Question: I used <URL> to build Spring Boot application. It appeared super easy at first glance but I ran into number of problems right away. When trying to access '/hi' or '/thing' tomcat 7 returns '404 error'. How to fix it?
'''
@Controller
public class MainController {
@Autowired
ParserService parserService;
@RequestMapping("/thing")
public Record thing() {
return new Record();
}
@RequestMapping(value="/hi", method= RequestMethod.GET)
public @ResponseBody String displayStartPage(){
return "{hello}";
}
}
'''
'''
@Configuration
@EnableAutoConfiguration
@ComponentScan(basePackages = "go")
@EntityScan
public class Application extends SpringBootServletInitializer{
public static void main(final String[] args) {
SpringApplication.run(Application.class, args);
}
@Override
protected final SpringApplicationBuilder configure(final SpringApplicationBuilder application) {
return application.sources(Application.class);
}
}
'''
'''
@Transactional
@Service("recordDao")
public interface RecordDao extends CrudRepository<Record, Long> {
}
'''
PS. Here I had to add '@Service("recordDao")' because IntelliJ was warning that 'Cannot Autowire bean.' although in tutorial this line is not presented.
Project structure:

'''
<?xml version="1.0" encoding="UTF-8"?>
<project xmlns="http://maven.apache.org/POM/4.0.0"
xmlns:xsi="http://www.w3.org/2001/XMLSchema-instance"
xsi:schemaLocation="http://maven.apache.org/POM/4.0.0 http://maven.apache.org/xsd/maven-4.0.0.xsd">
<modelVersion>4.0.0</modelVersion>
<groupId>123</groupId>
<artifactId>log-parser</artifactId>
<version>1.0-SNAPSHOT</version>
<url>http://maven.apache.org</url>
<name>Log Parser</name>
<parent>
<groupId>org.springframework.boot</groupId>
<artifactId>spring-boot-starter-parent</artifactId>
<version>1.1.6.RELEASE</version>
</parent>
<properties>
<project.build.sourceEncoding>UTF-8</project.build.sourceEncoding>
<start-class>Application</start-class>
<version.jackson>1.9.13</version.jackson>
<guava.version>16.0.1</guava.version>
<java.version>1.8</java.version>
</properties>
<build>
<plugins>
<plugin>
<artifactId>maven-compiler-plugin</artifactId>
<version>2.3.2</version>
</plugin>
<!-- Spring Boot Maven -->
<plugin>
<groupId>org.springframework.boot</groupId>
<artifactId>spring-boot-maven-plugin</artifactId>
</plugin>
</plugins>
</build>
<dependencies>
<!-- Spring Boot -->
<dependency>
<groupId>org.springframework.boot</groupId>
<artifactId>spring-boot-starter</artifactId>
<exclusions>
<exclusion>
<groupId>org.springframework.boot</groupId>
<artifactId>spring-boot-starter-logging</artifactId>
</exclusion>
</exclusions>
</dependency>
<dependency>
<groupId>org.springframework.boot</groupId>
<artifactId>spring-boot-starter-log4j</artifactId>
</dependency>
<dependency>
<groupId>org.springframework.boot</groupId>
<artifactId>spring-boot-starter-test</artifactId>
<scope>test</scope>
</dependency>
<dependency>
<groupId>org.springframework.boot</groupId>
<artifactId>spring-boot-starter-web</artifactId>
</dependency>
<dependency>
<groupId>org.springframework.boot</groupId>
<artifactId>spring-boot-starter-data-jpa</artifactId>
<!-- <exclusions>
<exclusion>
<groupId>org.hibernate</groupId>
<artifactId>hibernate-entitymanager</artifactId>
</exclusion>
</exclusions>-->
</dependency>
<!--Joda Time-->
<dependency>
<groupId>joda-time</groupId>
<artifactId>joda-time</artifactId>
<version>2.6</version>
</dependency>
<!-- MYSQL -->
<dependency>
<groupId>mysql</groupId>
<artifactId>mysql-connector-java</artifactId>
</dependency>
<!-- Hibernate validator -->
<!-- <dependency>
<groupId>org.hibernate</groupId>
<artifactId>hibernate-entitymanager</artifactId>
<version>4.3.0.Final</version>
<scope>runtime</scope>
</dependency>-->
<dependency>
<groupId>org.hibernate</groupId>
<artifactId>hibernate-validator</artifactId>
</dependency>
<!--Apache Commons-->
<dependency>
<groupId>commons-io</groupId>
<artifactId>commons-io</artifactId>
<version>2.4</version>
</dependency>
<dependency>
<groupId>commons-dbcp</groupId>
<artifactId>commons-dbcp</artifactId>
<version>1.2.2</version>
</dependency>
<dependency>
<groupId>commons-lang</groupId>
<artifactId>commons-lang</artifactId>
<version>2.6</version>
</dependency>
<!--Persistence-->
<dependency>
<groupId>javax.persistence</groupId>
<artifactId>persistence-api</artifactId>
<version>1.0</version>
</dependency>
<dependency>
<groupId>javax.validation</groupId>
<artifactId>validation-api</artifactId>
<version>1.1.0.Final</version>
</dependency>
<!--jackson-->
<dependency>
<groupId>org.codehaus.jackson</groupId>
<artifactId>jackson-mapper-asl</artifactId>
<version>${version.jackson}</version>
</dependency>
<dependency>
<groupId>com.fasterxml.jackson.core</groupId>
<artifactId>jackson-databind</artifactId>
<version>2.4.1</version>
</dependency>
<!-- Guava -->
<dependency>
<groupId>com.google.guava</groupId>
<artifactId>guava</artifactId>
<version>${guava.version}</version>
</dependency>
<!-- Servlet Api -->
<dependency>
<groupId>javax.servlet</groupId>
<artifactId>javax.servlet-api</artifactId>
<version>3.1.0</version>
</dependency>
<dependency>
<groupId>javax.servlet.jsp</groupId>
<artifactId>jsp-api</artifactId>
<version>2.2</version>
<scope>provided</scope>
</dependency>
<dependency>
<groupId>jstl</groupId>
<artifactId>jstl</artifactId>
<version>1.2</version>
</dependency>
<!-- Logging -->
<!-- TEST -->
<dependency>
<groupId>junit</groupId>
<artifactId>junit</artifactId>
<version>4.11</version>
<scope>test</scope>
</dependency>
<dependency>
<groupId>com.jayway.restassured</groupId>
<artifactId>rest-assured</artifactId>
<version>2.3.3</version>
</dependency>
<dependency>
<groupId>com.jayway.restassured</groupId>
<artifactId>json-path</artifactId>
<version>2.3.3</version>
</dependency>
<dependency>
<groupId>com.jayway.restassured</groupId>
<artifactId>json-schema-validator</artifactId>
<version>2.3.3</version>
<scope>test</scope>
</dependency>
<dependency>
<groupId>com.jayway.restassured</groupId>
<artifactId>spring-mock-mvc</artifactId>
<version>2.3.3</version>
<scope>test</scope>
</dependency>
<dependency>
<groupId>org.apache.geronimo.specs</groupId>
<artifactId>geronimo-servlet_3.0_spec</artifactId>
<version>1.0</version>
<scope>test</scope>
</dependency>
<dependency>
<groupId>org.jadira.usertype</groupId>
<artifactId>usertype.core</artifactId>
<version>3.2.0.GA</version>
</dependency>
<dependency>
<groupId>com.ning.maven.plugins</groupId>
<artifactId>maven-duplicate-finder-plugin</artifactId>
<version>1.0.7</version>
</dependency>
<dependency>
<groupId>org.jboss.spec.javax.transaction</groupId>
<artifactId>jboss-transaction-api_1.2_spec</artifactId>
<version>1.0.0.Final</version>
</dependency>
<dependency>
<groupId>org.json</groupId>
<artifactId>json</artifactId>
<version>20080701</version>
</dependency>
<!-- Java EE -->
<dependency>
<groupId>javax.inject</groupId>
<artifactId>javax.inject</artifactId>
<version>1</version>
</dependency>
</dependencies>
<pluginRepositories>
<pluginRepository>
<id>spring-releases</id>
<name>Spring Releases</name>
<url>http://repo.spring.io/libs-release</url>
</pluginRepository>
</pluginRepositories>
</project>
'''
I found no useful information in catalina log neither in IntelliJ debug window...
'''
<?xml version="1.0" encoding="UTF-8"?>
<project xmlns="http://maven.apache.org/POM/4.0.0"
xmlns:xsi="http://www.w3.org/2001/XMLSchema-instance"
xsi:schemaLocation="http://maven.apache.org/POM/4.0.0 http://maven.apache.org/xsd/maven-4.0.0.xsd">
<modelVersion>4.0.0</modelVersion>
<groupId>123</groupId>
<artifactId>event-log-parser</artifactId>
<version>1.0-SNAPSHOT</version>
<url>http://maven.apache.org</url>
<name>Event Log Parser</name>
<parent>
<groupId>org.springframework.boot</groupId>
<artifactId>spring-boot-starter-parent</artifactId>
<version>1.1.6.RELEASE</version>
</parent>
<properties>
<project.build.sourceEncoding>UTF-8</project.build.sourceEncoding>
<start-class>Application</start-class>
<guava.version>16.0.1</guava.version>
<java.version>1.8</java.version>
</properties>
<build>
<plugins>
<plugin>
<artifactId>maven-compiler-plugin</artifactId>
<version>2.3.2</version>
</plugin>
<!-- Spring Boot Maven -->
<plugin>
<groupId>org.springframework.boot</groupId>
<artifactId>spring-boot-maven-plugin</artifactId>
</plugin>
</plugins>
</build>
<dependencies>
<!-- Spring Boot -->
<dependency>
<groupId>org.springframework.boot</groupId>
<artifactId>spring-boot-starter</artifactId>
<exclusions>
<exclusion>
<groupId>org.springframework.boot</groupId>
<artifactId>spring-boot-starter-logging</artifactId>
</exclusion>
</exclusions>
</dependency>
<dependency>
<groupId>org.springframework.boot</groupId>
<artifactId>spring-boot-starter-log4j</artifactId>
</dependency>
<dependency>
<groupId>org.springframework.boot</groupId>
<artifactId>spring-boot-starter-test</artifactId>
<scope>test</scope>
</dependency>
<dependency>
<groupId>org.springframework.boot</groupId>
<artifactId>spring-boot-starter-web</artifactId>
</dependency>
<dependency>
<groupId>org.springframework.boot</groupId>
<artifactId>spring-boot-starter-data-jpa</artifactId>
<!-- <exclusions>
<exclusion>
<groupId>org.hibernate</groupId>
<artifactId>hibernate-entitymanager</artifactId>
</exclusion>
</exclusions>-->
</dependency>
<!--Joda Time-->
<dependency>
<groupId>joda-time</groupId>
<artifactId>joda-time</artifactId>
<version>2.6</version>
</dependency>
<!-- MYSQL -->
<dependency>
<groupId>mysql</groupId>
<artifactId>mysql-connector-java</artifactId>
</dependency>
<!-- Hibernate validator -->
<!-- <dependency>
<groupId>org.hibernate</groupId>
<artifactId>hibernate-entitymanager</artifactId>
<version>4.3.0.Final</version>
<scope>runtime</scope>
</dependency>-->
<dependency>
<groupId>org.hibernate</groupId>
<artifactId>hibernate-validator</artifactId>
</dependency>
<!--Apache Commons-->
<dependency>
<groupId>commons-io</groupId>
<artifactId>commons-io</artifactId>
<version>2.4</version>
</dependency>
<dependency>
<groupId>commons-dbcp</groupId>
<artifactId>commons-dbcp</artifactId>
<version>1.2.2</version>
</dependency>
<dependency>
<groupId>commons-lang</groupId>
<artifactId>commons-lang</artifactId>
<version>2.6</version>
</dependency>
<!--Persistence-->
<dependency>
<groupId>javax.persistence</groupId>
<artifactId>persistence-api</artifactId>
<version>1.0</version>
</dependency>
<dependency>
<groupId>javax.validation</groupId>
<artifactId>validation-api</artifactId>
<version>1.1.0.Final</version>
</dependency>
<!--jackson-->
<dependency>
<groupId>com.fasterxml.jackson.core</groupId>
<artifactId>jackson-databind</artifactId>
<version>2.4.1</version>
</dependency>
<!-- Guava -->
<dependency>
<groupId>com.google.guava</groupId>
<artifactId>guava</artifactId>
<version>${guava.version}</version>
</dependency>
<!-- Servlet Api -->
<dependency>
<groupId>javax.servlet</groupId>
<artifactId>javax.servlet-api</artifactId>
<version>3.1.0</version>
</dependency>
<dependency>
<groupId>javax.servlet.jsp</groupId>
<artifactId>jsp-api</artifactId>
<version>2.2</version>
<scope>provided</scope>
</dependency>
<dependency>
<groupId>jstl</groupId>
<artifactId>jstl</artifactId>
<version>1.2</version>
</dependency>
<!-- Logging -->
<!-- TEST -->
<dependency>
<groupId>junit</groupId>
<artifactId>junit</artifactId>
<version>4.11</version>
<scope>test</scope>
</dependency>
<dependency>
<groupId>com.jayway.restassured</groupId>
<artifactId>rest-assured</artifactId>
<version>2.3.3</version>
</dependency>
<dependency>
<groupId>com.jayway.restassured</groupId>
<artifactId>json-path</artifactId>
<version>2.3.3</version>
</dependency>
<dependency>
<groupId>com.jayway.restassured</groupId>
<artifactId>json-schema-validator</artifactId>
<version>2.3.3</version>
<scope>test</scope>
</dependency>
<dependency>
<groupId>com.jayway.restassured</groupId>
<artifactId>spring-mock-mvc</artifactId>
<version>2.3.3</version>
<scope>test</scope>
</dependency>
<dependency>
<groupId>org.apache.geronimo.specs</groupId>
<artifactId>geronimo-servlet_3.0_spec</artifactId>
<version>1.0</version>
<scope>test</scope>
</dependency>
<dependency>
<groupId>org.jadira.usertype</groupId>
<artifactId>usertype.core</artifactId>
<version>3.2.0.GA</version>
</dependency>
<dependency>
<groupId>com.ning.maven.plugins</groupId>
<artifactId>maven-duplicate-finder-plugin</artifactId>
<version>1.0.7</version>
</dependency>
<dependency>
<groupId>org.jboss.spec.javax.transaction</groupId>
<artifactId>jboss-transaction-api_1.2_spec</artifactId>
<version>1.0.0.Final</version>
</dependency>
<dependency>
<groupId>org.json</groupId>
<artifactId>json</artifactId>
<version>20080701</version>
</dependency>
<!-- Java EE -->
<dependency>
<groupId>javax.inject</groupId>
<artifactId>javax.inject</artifactId>
<version>1</version>
</dependency>
</dependencies>
<pluginRepositories>
<pluginRepository>
<id>spring-releases</id>
<name>Spring Releases</name>
<url>http://repo.spring.io/libs-release</url>
</pluginRepository>
</pluginRepositories>
</project>
'''
When I run it as maven spring-boot goal it gives error:
'''
Exception in thread "main" org.springframework.beans.factory.BeanCreationException: Error creating bean with name 'mainController': Injection of autowired dependencies failed; nested exception is org.springframework.beans.factory.BeanCreationException: Could not autowire field: go.service.ParserService go.controller.MainController.parserService; nested exception is org.springframework.beans.factory.BeanCreationException: Error creating bean with name 'parserService': Injection of autowired dependencies failed; nested exception is org.springframework.beans.factory.BeanCreationException: Could not autowire field: go.dao.RecordDao go.service.ParserService.recordDao; nested exception is org.springframework.beans.factory.NoSuchBeanDefinitionException: No qualifying bean of type [go.dao.RecordDao] found for dependency: expected at least 1 bean which qualifies as autowire candidate for this dependency. Dependency annotations: {@org.springframework.beans.factory.annotation.Autowired(required=true)}
'''
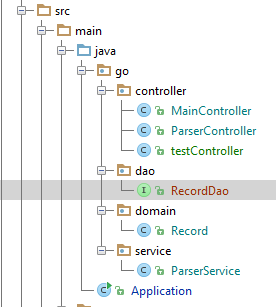
Answer: Put your 'Application' class in a package (e.g. "go"). Otherwise the Spring Data repository scan won't work (it would have to scan all the jar files on the classpath).